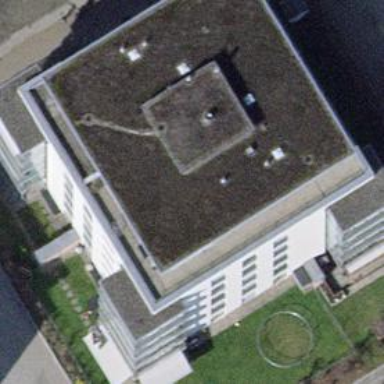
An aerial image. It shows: Flat-roofed apartment building.